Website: macys
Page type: cross-sells
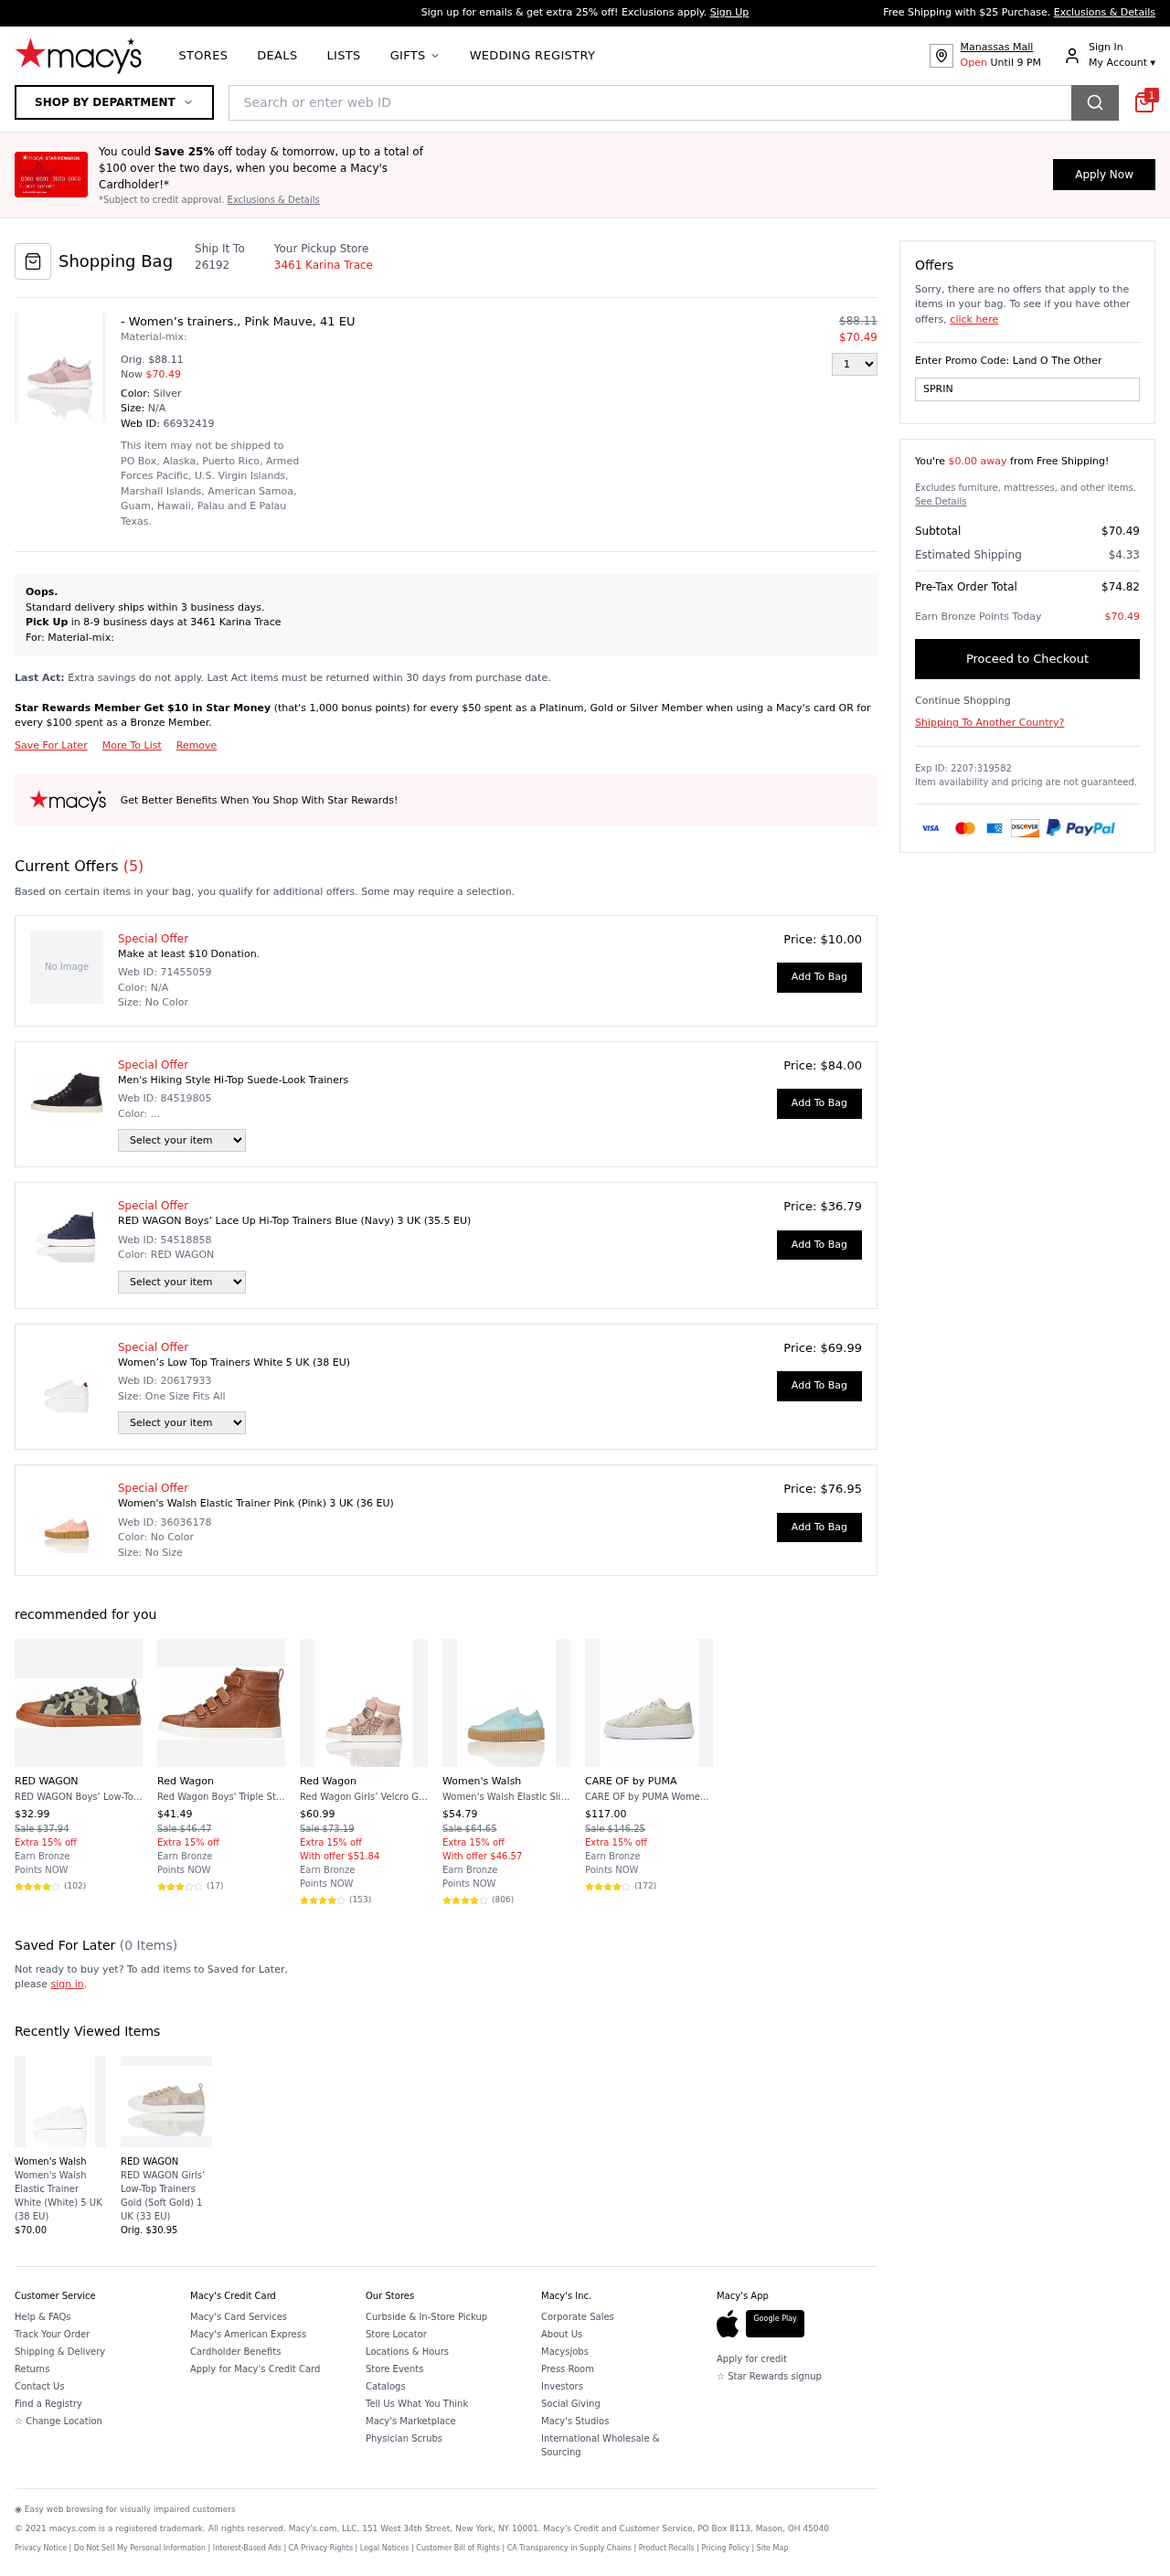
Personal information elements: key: PII_LOCATION1_STREET
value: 3461 Karina Trace
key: PII_POSTCODE
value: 26192
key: PII_PROMO_CODE
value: SPRING48
Product elements: key: PRODUCT10_BRAND
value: CARE OF by PUMA
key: PRODUCT10_NAME
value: CARE OF by PUMA Women's Leather Trainers with Platform Sole, beige, 42.5 EU
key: PRODUCT10_NUM_RATINGS
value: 172
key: PRODUCT10_PRICE
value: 117
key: PRODUCT10_RATING
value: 4.7
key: PRODUCT11_BRAND
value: Women's Walsh
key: PRODUCT11_NAME
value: Women's Walsh Elastic Trainer White (White) 5 UK (38 EU)
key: PRODUCT11_PRICE
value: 70
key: PRODUCT12_BRAND
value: RED WAGON
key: PRODUCT12_NAME
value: RED WAGON Girls’ Low-Top Trainers Gold (Soft Gold) 1 UK (33 EU)
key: PRODUCT12_PRICE
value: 30.95
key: PRODUCT1_DESC
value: Material-mix:
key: PRODUCT1_NAME
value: - Women’s trainers., Pink Mauve, 41 EU
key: PRODUCT1_PRICE
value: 70.49
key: PRODUCT1_QUANTITY
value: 1
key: PRODUCT2_NAME
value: Men's Hiking Style Hi-Top Suede-Look Trainers
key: PRODUCT2_PRICE
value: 84
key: PRODUCT3_NAME
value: RED WAGON Boys’ Lace Up Hi-Top Trainers Blue (Navy) 3 UK (35.5 EU)
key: PRODUCT3_PRICE
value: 36.79
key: PRODUCT4_NAME
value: Women’s Low Top Trainers White 5 UK (38 EU)
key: PRODUCT4_PRICE
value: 69.99
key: PRODUCT5_NAME
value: Women's Walsh Elastic Trainer Pink (Pink) 3 UK (36 EU)
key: PRODUCT5_PRICE
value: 76.95
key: PRODUCT6_BRAND
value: RED WAGON
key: PRODUCT6_NAME
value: RED WAGON Boys’ Low-Top Trainers Green 3 UK (35.5 EU)
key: PRODUCT6_NUM_RATINGS
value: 102
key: PRODUCT6_PRICE
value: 32.99
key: PRODUCT6_RATING
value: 4.4
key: PRODUCT7_BRAND
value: Red Wagon
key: PRODUCT7_NAME
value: Red Wagon Boys' Triple Strap Chukka Hi-Top Trainers
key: PRODUCT7_NUM_RATINGS
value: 17
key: PRODUCT7_PRICE
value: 41.49
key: PRODUCT7_RATING
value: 3.8
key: PRODUCT8_BRAND
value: Red Wagon
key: PRODUCT8_NAME
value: Red Wagon Girls’ Velcro Glitter Hi-Top Trainers
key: PRODUCT8_NUM_RATINGS
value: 153
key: PRODUCT8_PRICE
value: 60.99
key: PRODUCT8_RATING
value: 4.5
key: PRODUCT9_BRAND
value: Women's Walsh
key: PRODUCT9_NAME
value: Women's Walsh Elastic Slipper With Platform Sole Blue (Light Blue) 5 UK (38 EU),04-01-02
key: PRODUCT9_NUM_RATINGS
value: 806
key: PRODUCT9_PRICE
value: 54.79
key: PRODUCT9_RATING
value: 4.4
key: PRODUCT1_ORIGINAL_PRICE
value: $88.11
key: PRODUCT6_ORIGINAL_PRICE
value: Sale $37.94
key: PRODUCT7_ORIGINAL_PRICE
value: Sale $46.47
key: PRODUCT8_ORIGINAL_PRICE
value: Sale $73.19
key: PRODUCT9_ORIGINAL_PRICE
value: Sale $64.65
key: PRODUCT10_ORIGINAL_PRICE
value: Sale $146.25
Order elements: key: ORDER_ID
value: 66932419
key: ORDER_NUM_OFFERS
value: (5)
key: ORDER_FREE_SHIPPING_THRESHOLD
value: $0.00 away
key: ORDER_SUBTOTAL
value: $70.49
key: ORDER_SHIPPING_COST
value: $4.33
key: ORDER_TOTAL
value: $74.82
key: ORDER_POINTS_EARNED
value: $70.49
Search elements: key: HEADER_SEARCH
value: Search or enter web ID
Other elements: key: SAVED_NUM_ITEMS
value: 0